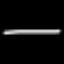
Label: line